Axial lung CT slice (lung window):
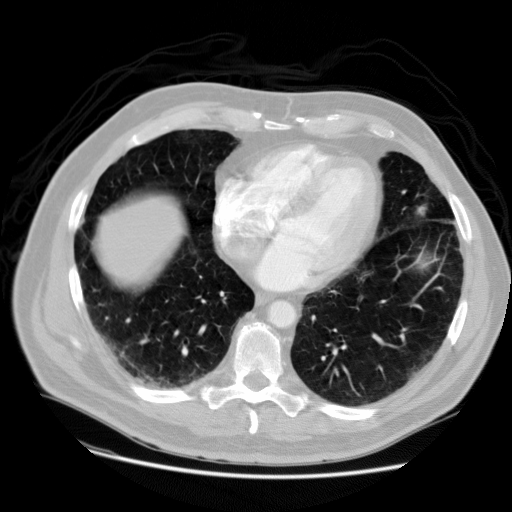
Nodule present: no